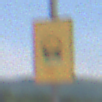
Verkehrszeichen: FahrzeugeMitWassergefaehrdenderLadungOhnePfeilsymbol
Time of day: Midday
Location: Outdoor (RoadRail)
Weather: PartlyCloudy
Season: NotSpecified
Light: Natural